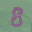
Label: 8